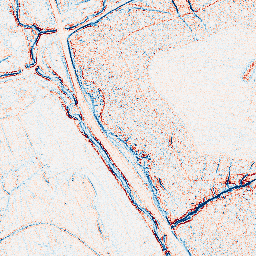
Category: classical
Decomposition family: uniform
Decomposition parameters: size: 3
Upsampling method: quartic
Upsampling parameters: scale: 2
Upsampling scale: 2